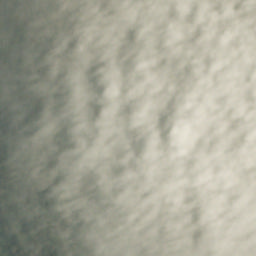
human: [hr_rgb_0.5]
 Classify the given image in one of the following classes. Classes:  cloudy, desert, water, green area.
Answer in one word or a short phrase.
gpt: cloudy